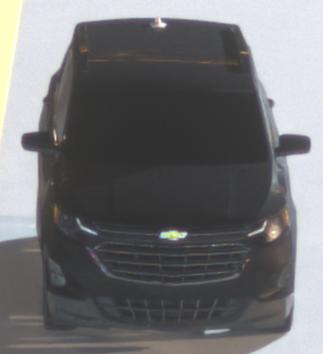
Make: Chevrolet
Model: Equinox
Detailed model: Gen. 2
Model produced from: 2015
Model produced until: 2017
Doors: 5
Color: black
Road condition: dry road
Daytime: night
Contrast: high contrast